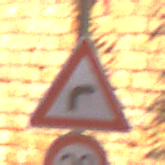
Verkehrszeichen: KurveRechts
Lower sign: Geschwindigkeit20
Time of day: MorningAfternoon
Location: Outdoor (Urban)
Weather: Clear
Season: NotSpecified
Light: Natural